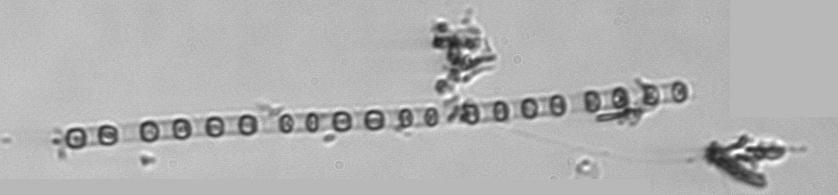
Label: Skeletonema